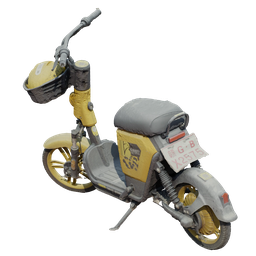
Label: mechanical